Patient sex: M
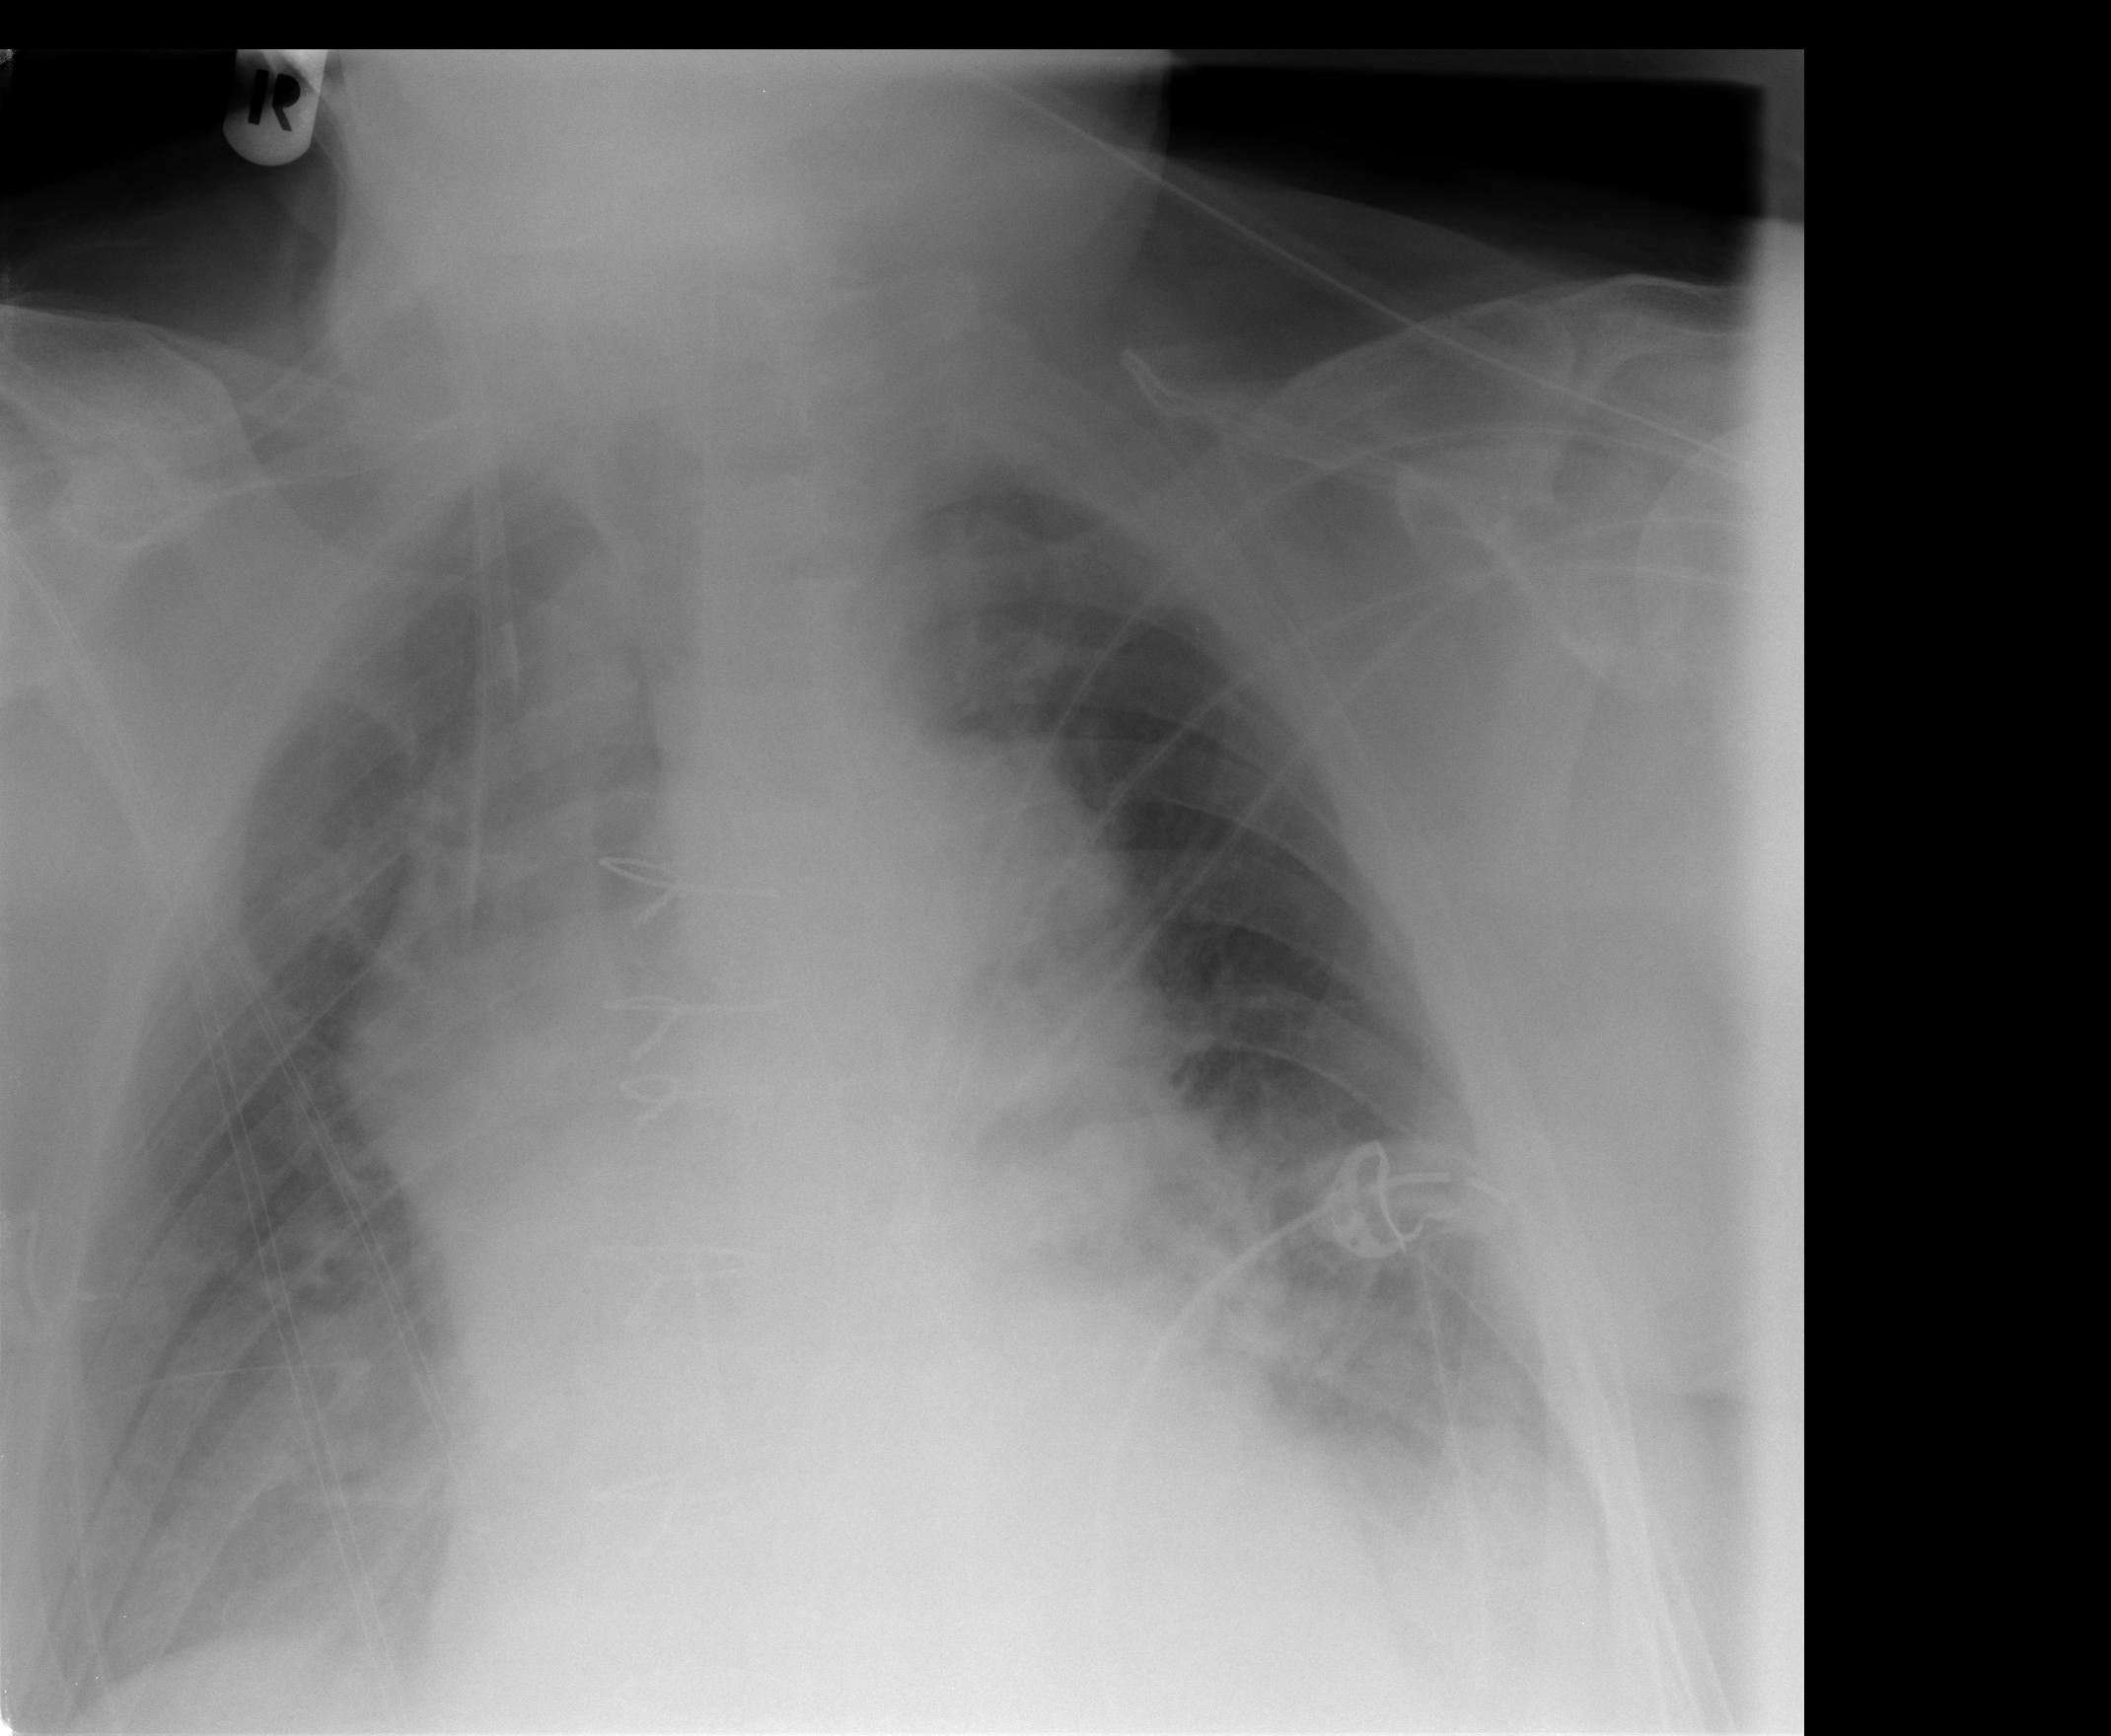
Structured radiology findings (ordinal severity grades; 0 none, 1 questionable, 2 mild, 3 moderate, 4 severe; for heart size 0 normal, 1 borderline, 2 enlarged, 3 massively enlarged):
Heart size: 0
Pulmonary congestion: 0
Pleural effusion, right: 1
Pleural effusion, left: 2
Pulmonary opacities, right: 0
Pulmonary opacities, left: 0
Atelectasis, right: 2
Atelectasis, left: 2